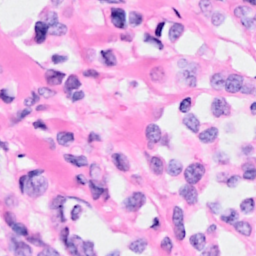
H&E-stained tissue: Breast